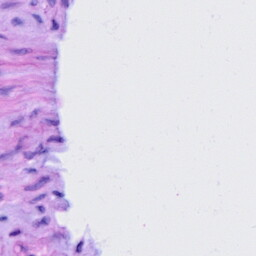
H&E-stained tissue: Cervix